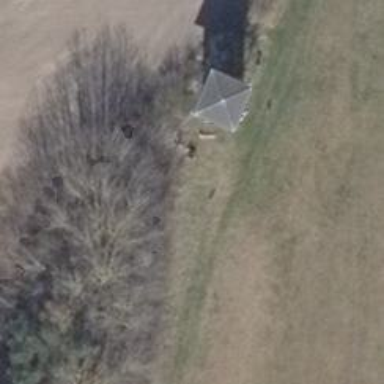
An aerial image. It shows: Shelter.